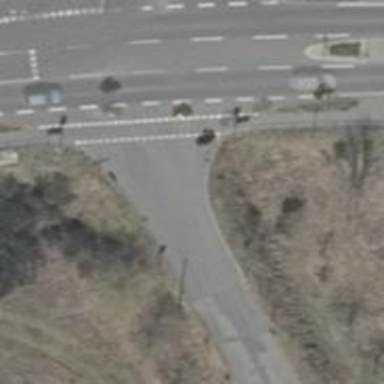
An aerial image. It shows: Road with "give way" sign.